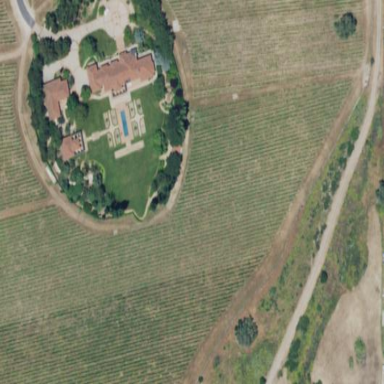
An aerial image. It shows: Vineyard where grapes are grown.